Aerial crown-view tile of a tropical tree (Barro Colorado Island, Panama), acquired 20240611:
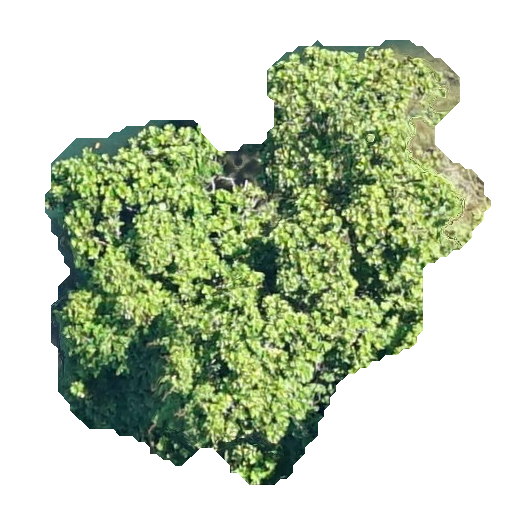
Species: Anacardium excelsum
GBIF accepted scientific name: Anacardium excelsum
Crown area: 198.469 m²